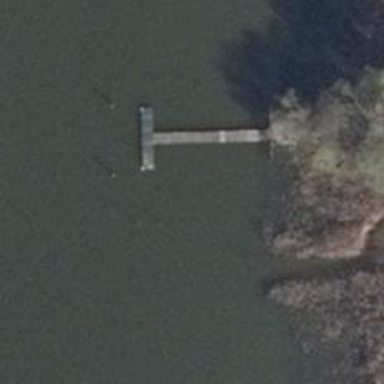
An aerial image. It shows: Man-made pier.